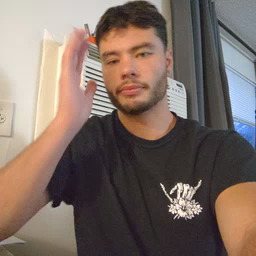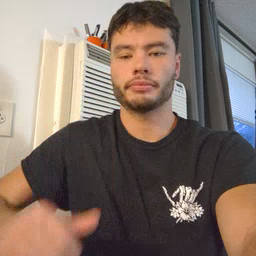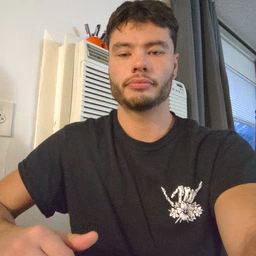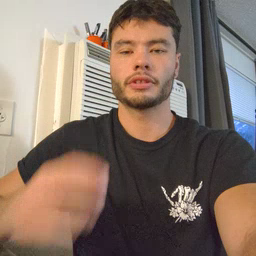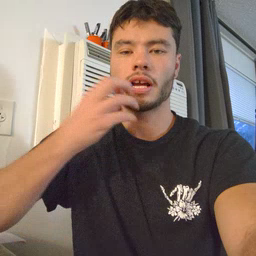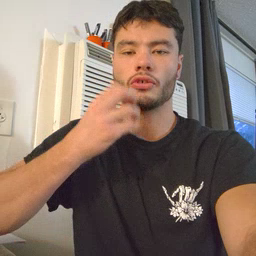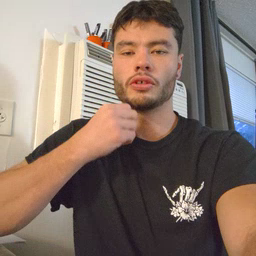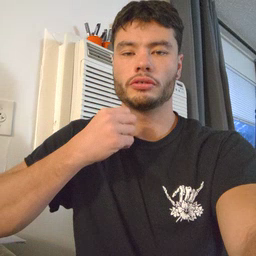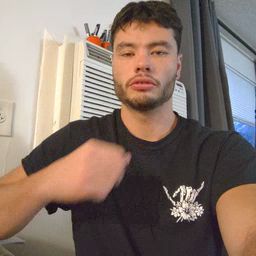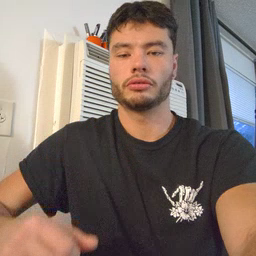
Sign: underwear